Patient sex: M
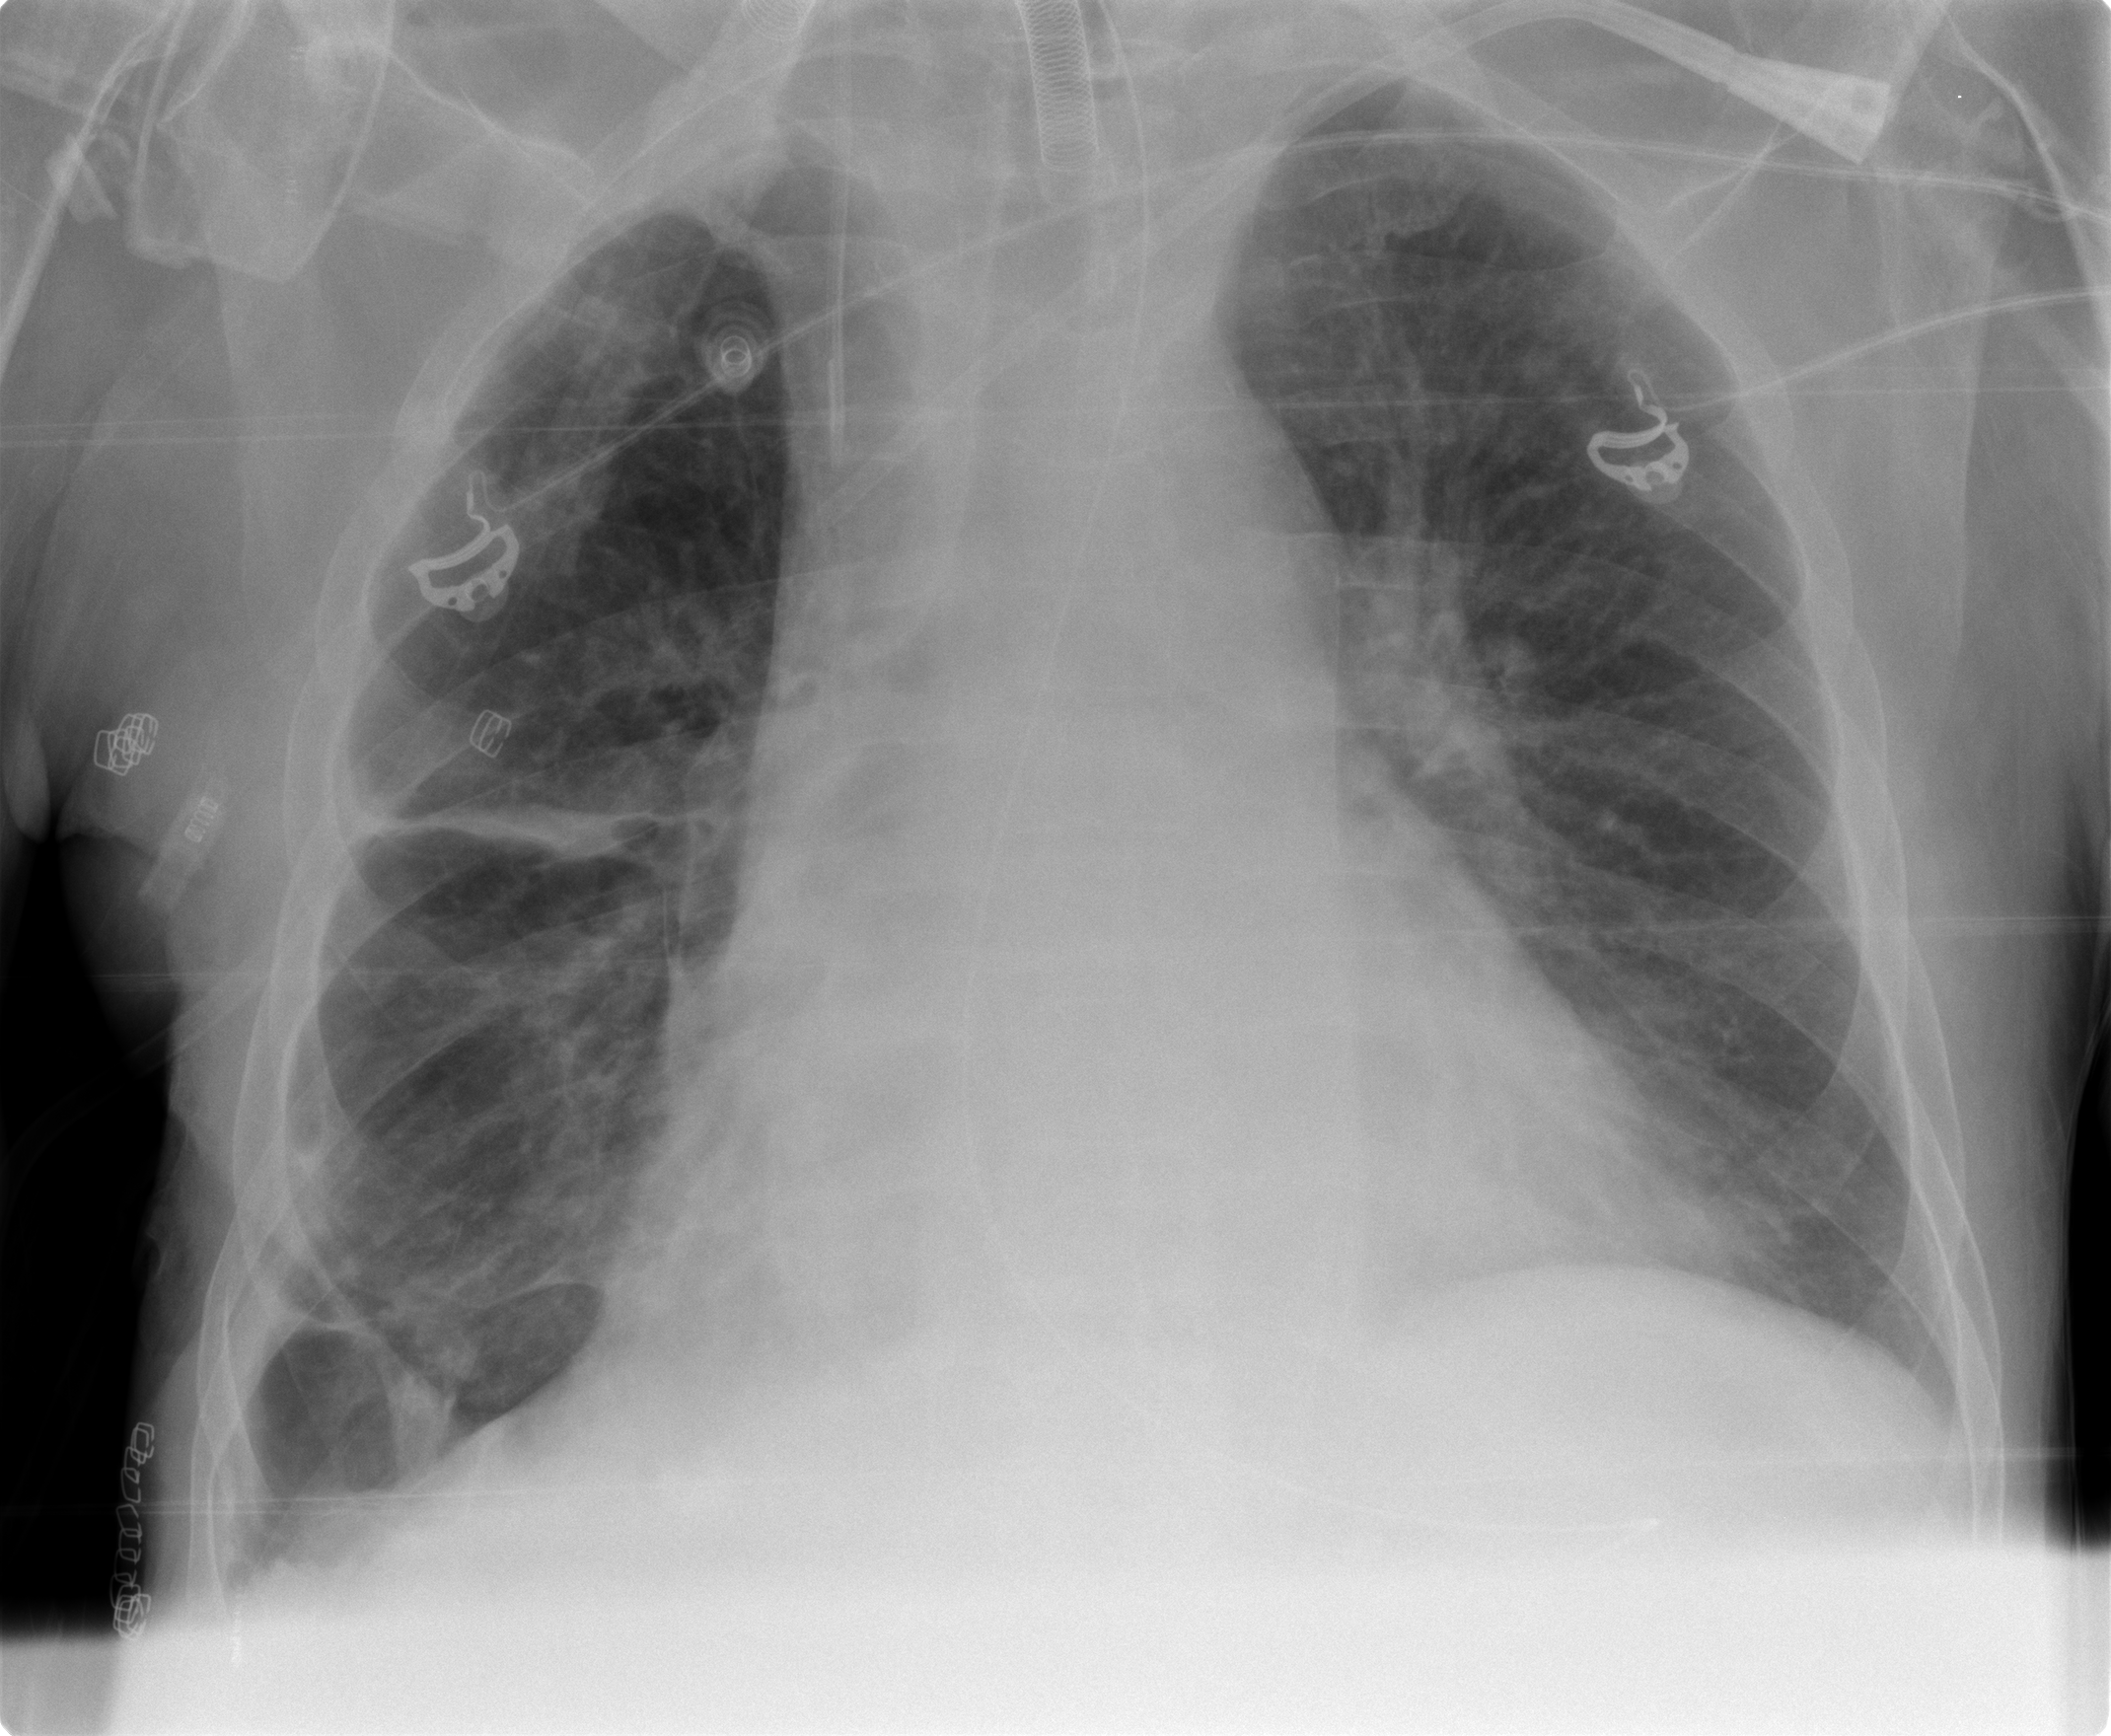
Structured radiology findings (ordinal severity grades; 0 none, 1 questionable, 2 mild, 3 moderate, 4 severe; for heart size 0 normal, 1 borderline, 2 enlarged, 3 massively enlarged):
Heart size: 2
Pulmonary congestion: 2
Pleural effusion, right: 1
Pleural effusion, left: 0
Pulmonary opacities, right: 2
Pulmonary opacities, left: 0
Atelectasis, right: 2
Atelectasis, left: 0